Question: Just a simple XMl file
'''
<?xml version="1.0" encoding="utf-8"?>
<manifest xmlns:android="http://schemas.android.com/apk/res/android"
package="com.example"
android:versionCode="1"
android:versionName="1.0"
android:installLocation="auto"
>
<application android:label="@string/app_name">
<activity android:name=".MyActivity"
android:label="@string/app_name">
<intent-filter>
<action android:name="android.intent.action.MAIN" />
<category android:name="android.intent.category.LAUNCHER" />
</intent-filter>
</activity>
</application>
</manifest>
'''
Yet, I receive an error
> "No resource identifier found for attribute 'installLocation' in
package 'android'"
Why is this happening?
It seems that this is an issue with IntelliJ. At least mine. This is the screen of Project Structure. I clicked Android 2.3.3 SDK and changed its build target. I did this after the attribute
'''
<uses-sdk android:minSdkVersion="4" android:targetSdkVersion="8"/>
'''
did not do the trick. Any ideas?

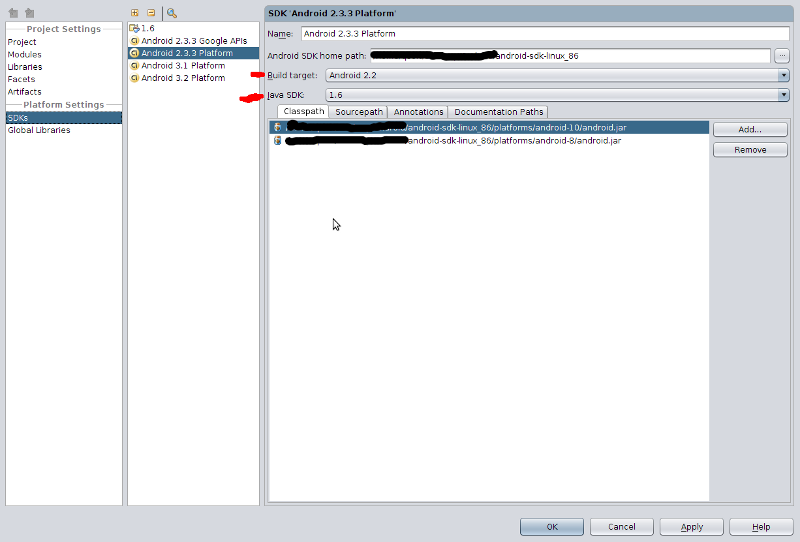
Answer: You must specify the 'android:minSdkVersion' and 'android:targetSdkVersion' and compile your APK using, at least, API 8. For instance:
'''
....
<uses-sdk android:minSdkVersion="7" android:targetSdkVersion="8" />
</manifest>
'''
This will compile the APK using API 8. Handsets running Froyo or above, will be able to use that feature. Eclair and older versions won't (in this case, only Eclair).
The error happens because you are trying to compile the project with an API 7 or older, and 'installLocation' was added on API 8.